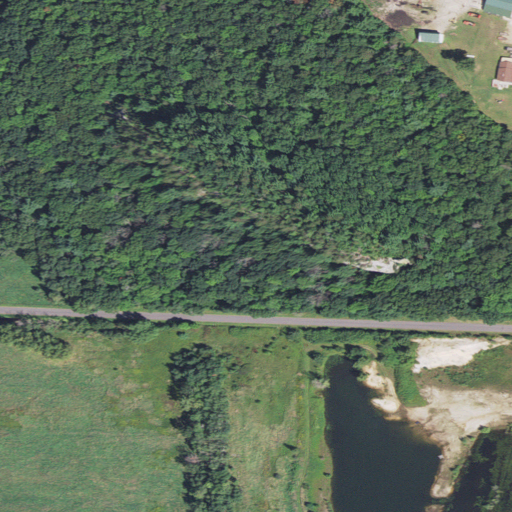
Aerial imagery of mountain in Wisconsin named Wildcat Bluff containing deciduous forest, cultivated crops, mixed forest, open development, barren land, herbaceous wetlands, grassland, open water, medium intensity development, pasture, and high intensity development